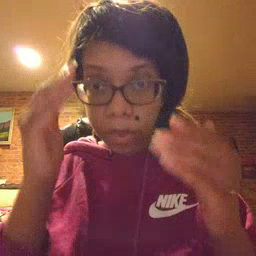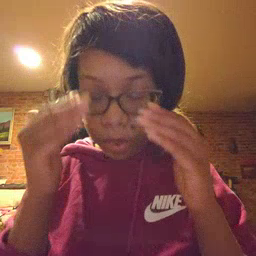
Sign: sleepy